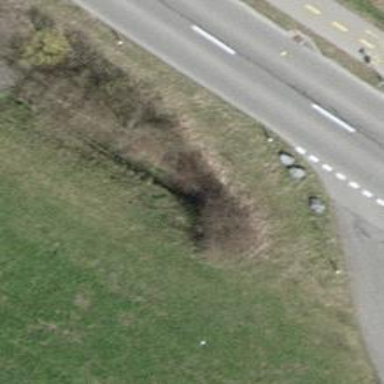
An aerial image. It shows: Culvert tunnel.